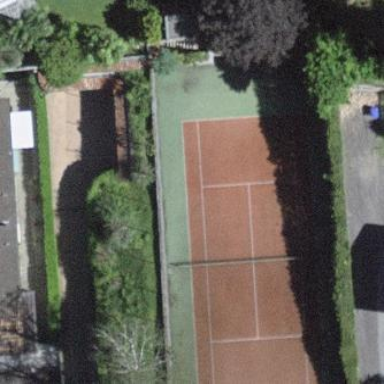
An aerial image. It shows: Tennis court on the leisure land pitch.